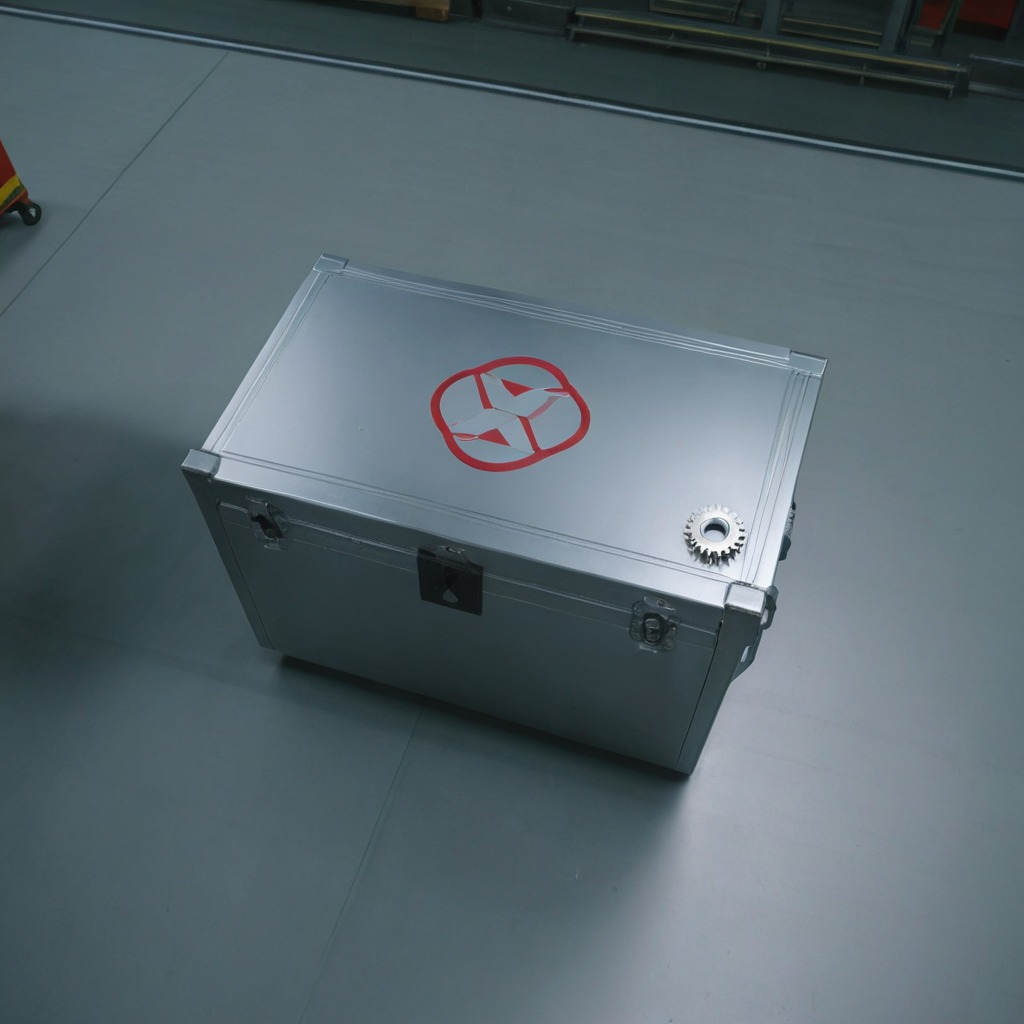
A steel gear with teeth lies on the toolbox surface in an airplane hangar workshop.